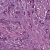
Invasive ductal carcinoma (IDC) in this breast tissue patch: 1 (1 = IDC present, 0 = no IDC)